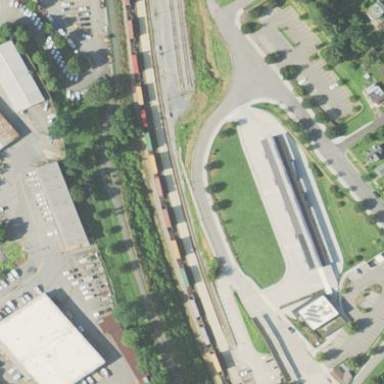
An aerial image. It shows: Concrete platform for public transport located next to railway platform.